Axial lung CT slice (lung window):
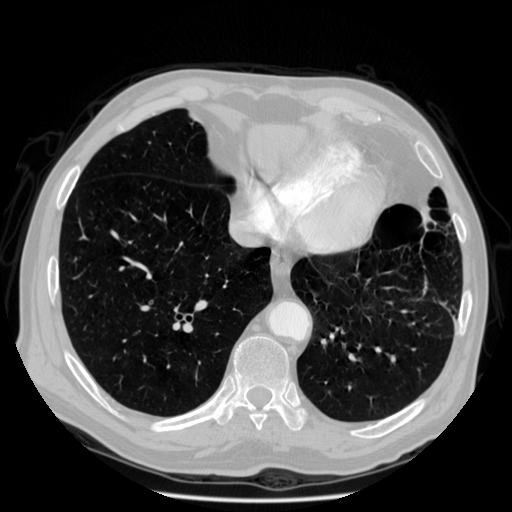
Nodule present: no